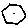
Label: hexagon